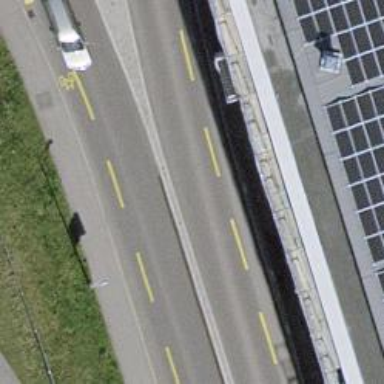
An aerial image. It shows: Bus stop for trolleybuses with designated stop position.